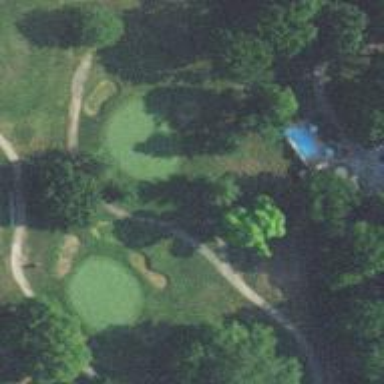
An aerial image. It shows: Service road used as golf cart path.